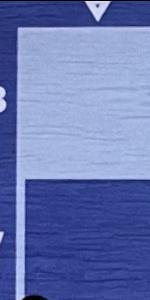
Label: Empty